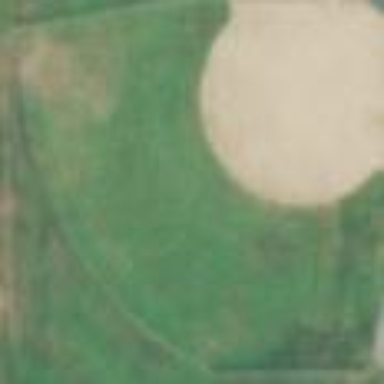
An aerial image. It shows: Baseball pitch for leisure and sports activities.